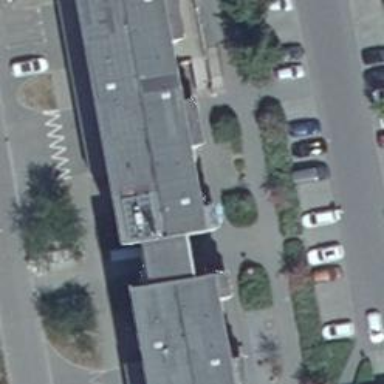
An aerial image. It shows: Post office.